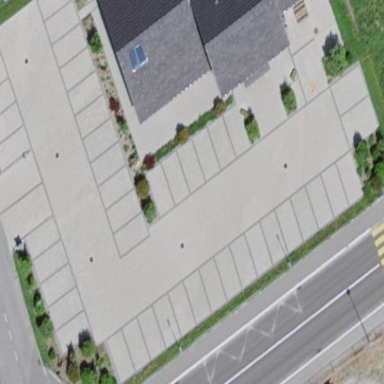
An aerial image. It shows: Paved parking area.